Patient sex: M
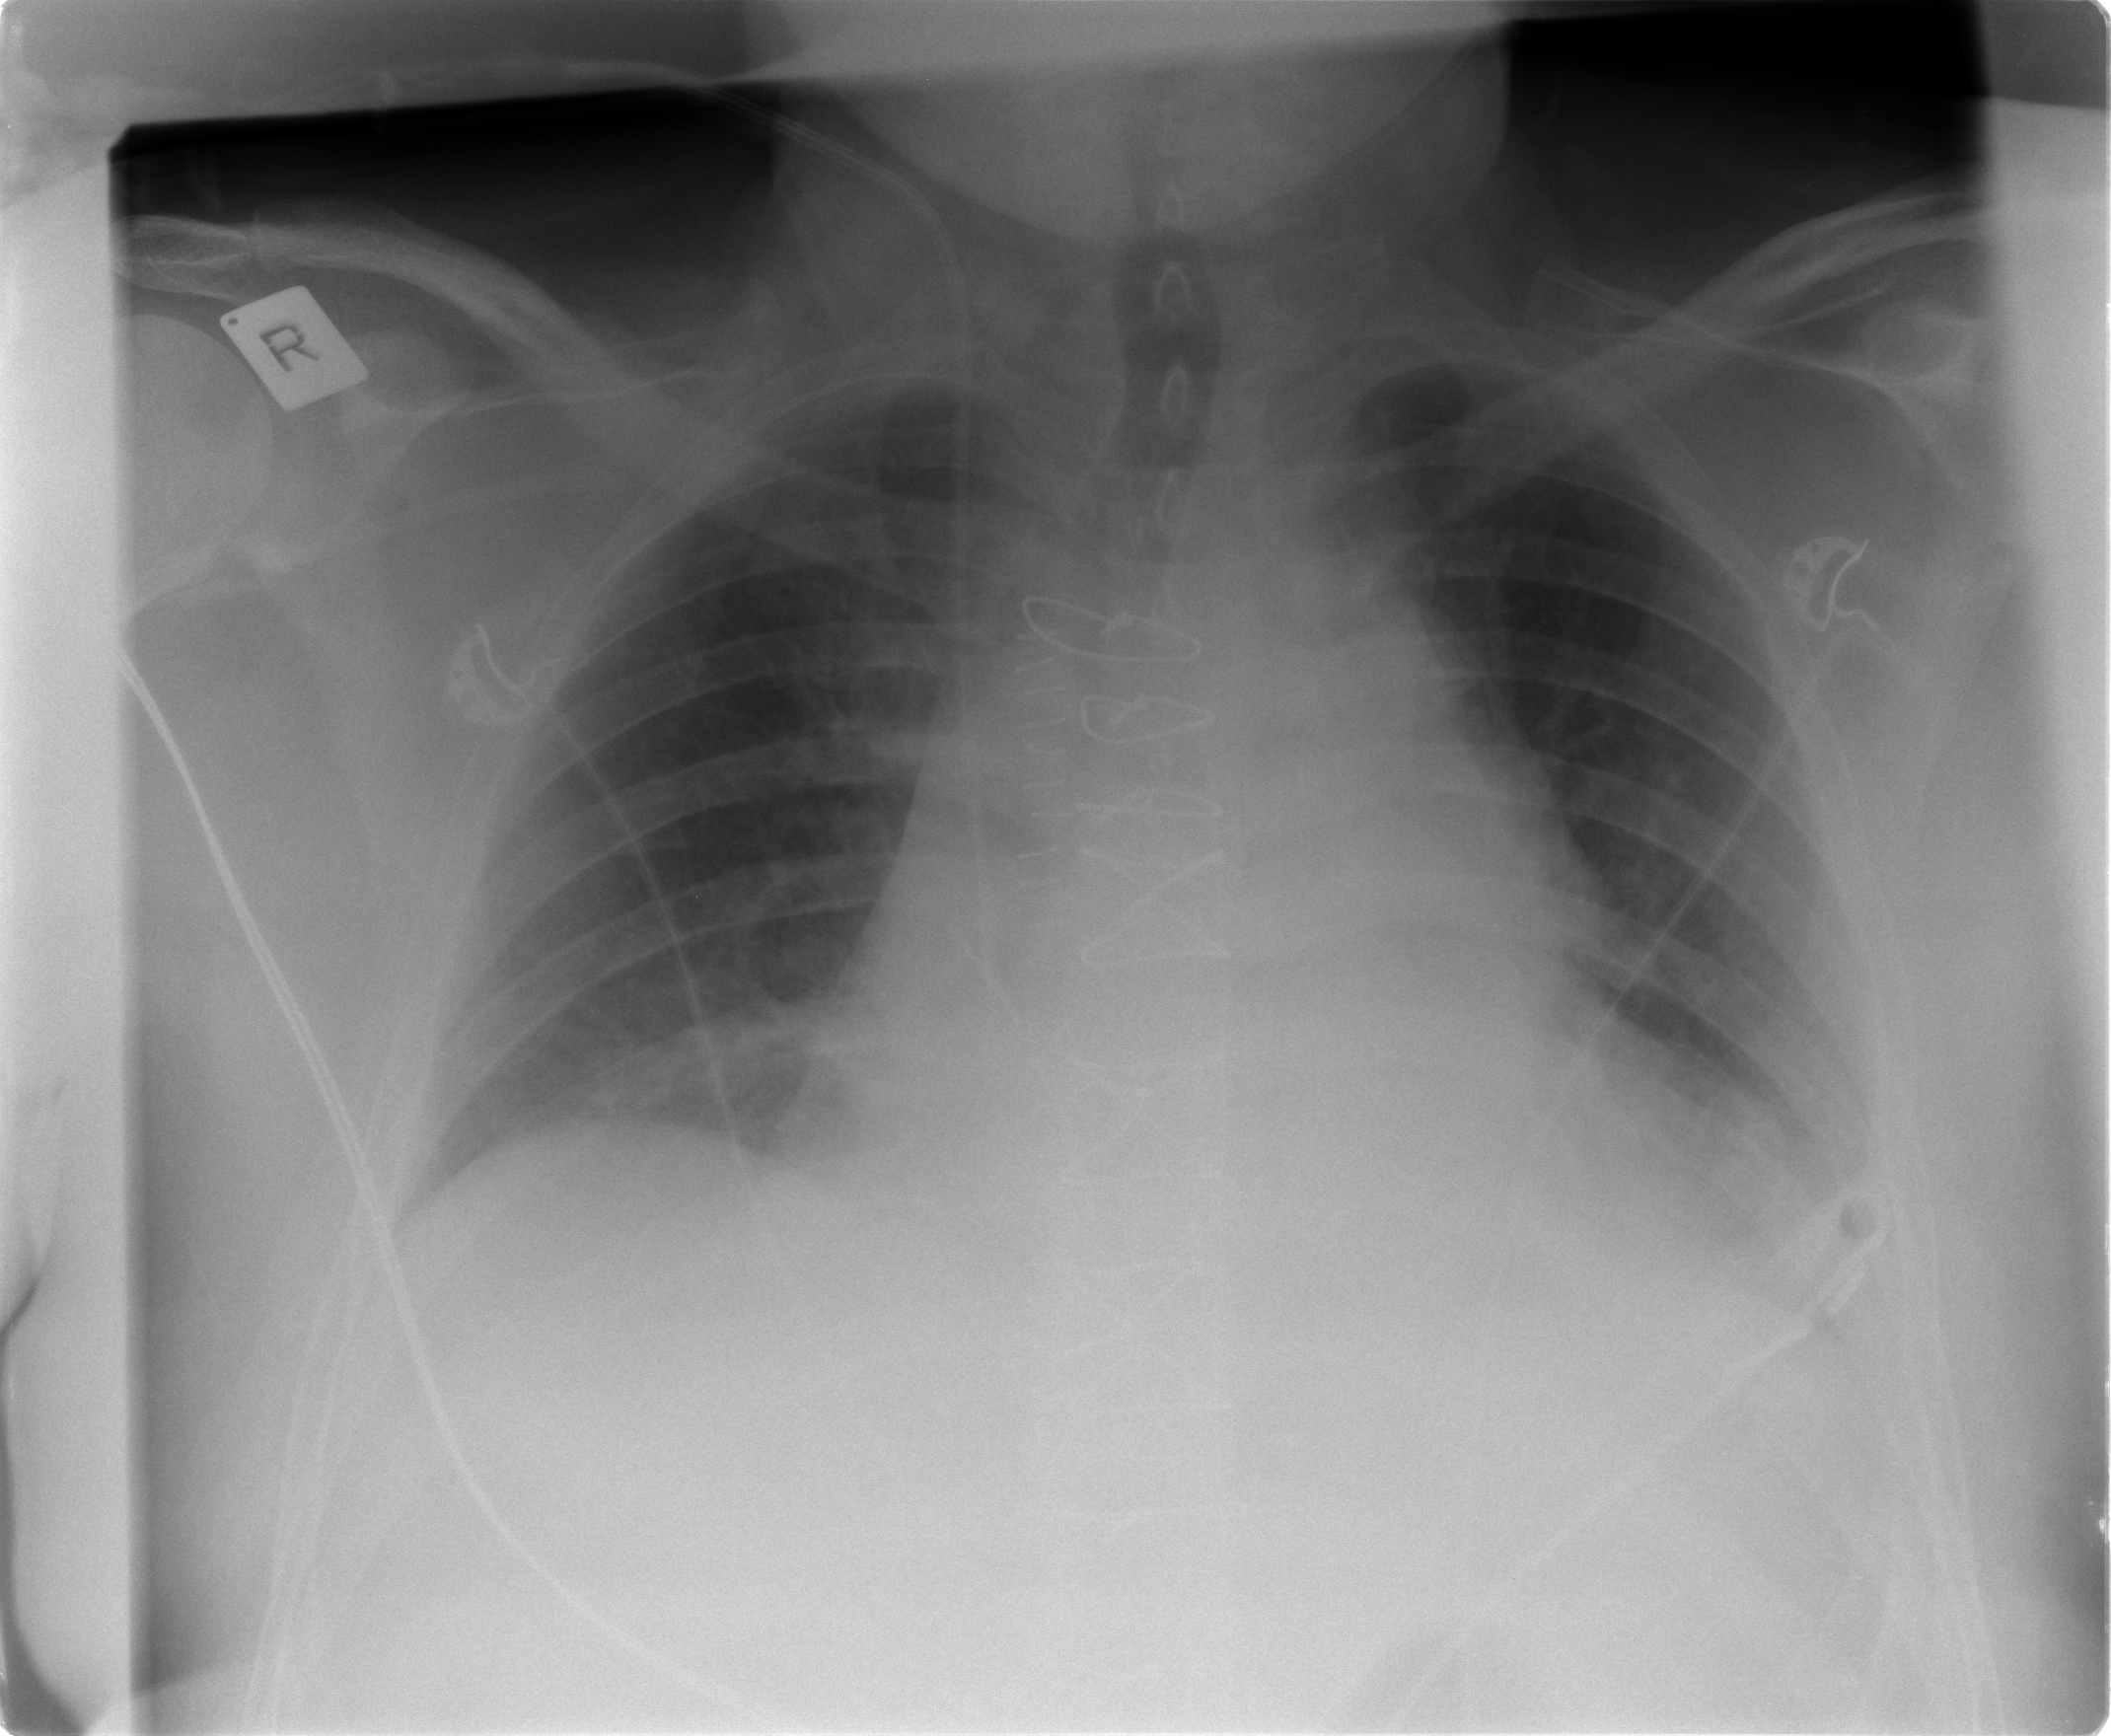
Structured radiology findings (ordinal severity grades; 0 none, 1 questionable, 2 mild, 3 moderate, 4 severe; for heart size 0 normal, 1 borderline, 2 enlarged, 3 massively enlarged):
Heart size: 2
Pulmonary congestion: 2
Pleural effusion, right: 1
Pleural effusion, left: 2
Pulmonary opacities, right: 0
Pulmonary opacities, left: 1
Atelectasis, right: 2
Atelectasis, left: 2